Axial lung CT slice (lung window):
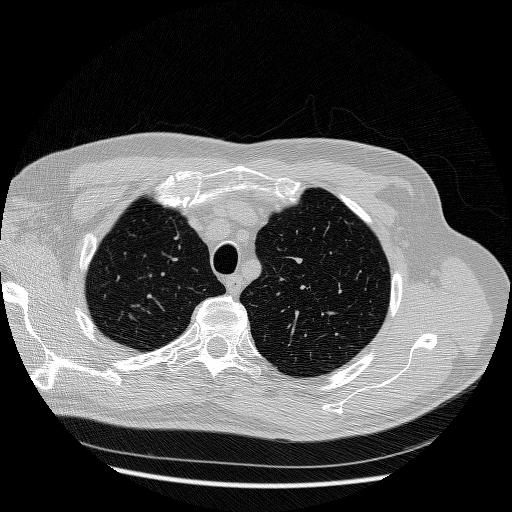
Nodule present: no